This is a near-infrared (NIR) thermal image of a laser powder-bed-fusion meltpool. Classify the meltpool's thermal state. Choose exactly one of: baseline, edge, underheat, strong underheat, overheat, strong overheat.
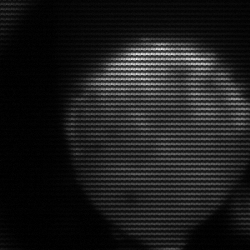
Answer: edge